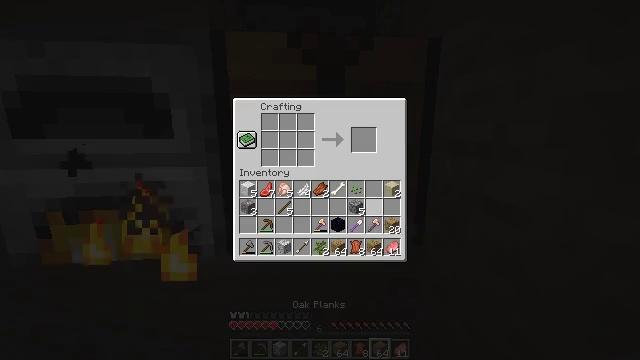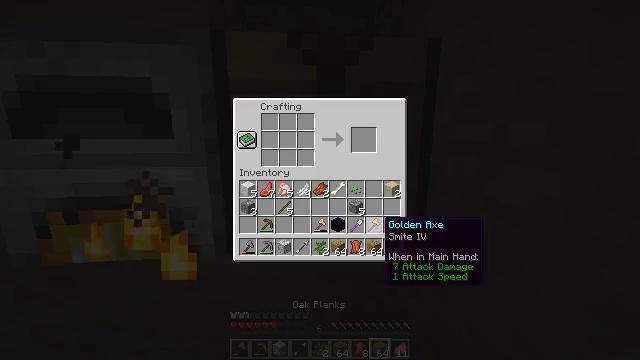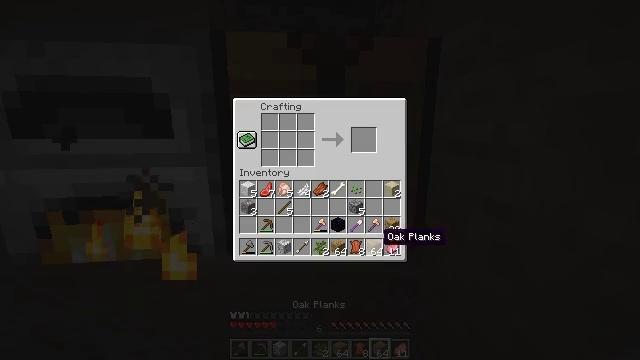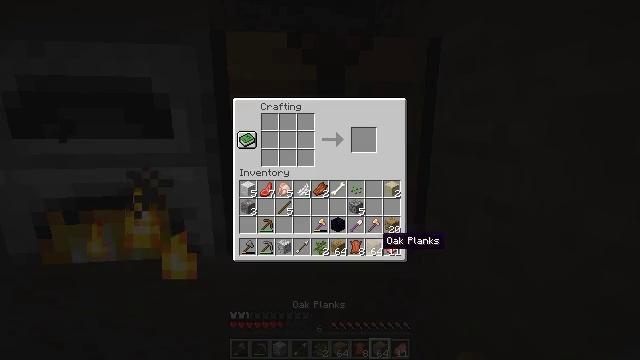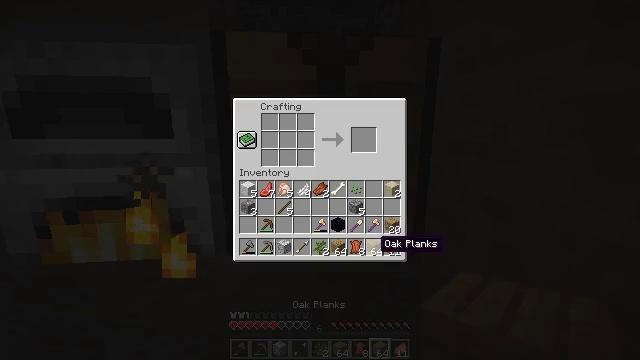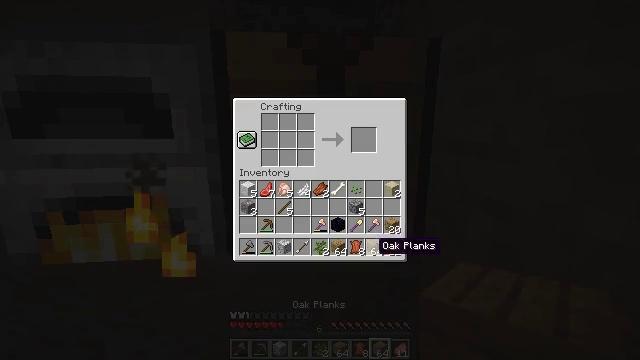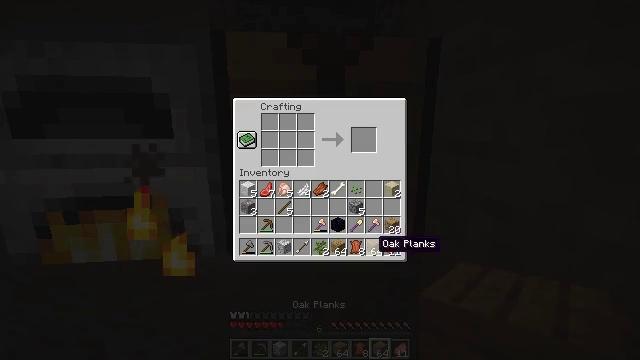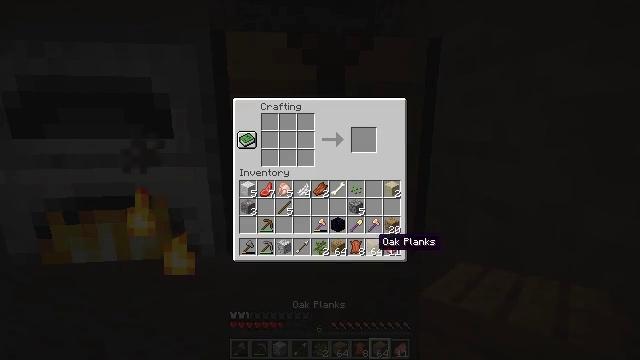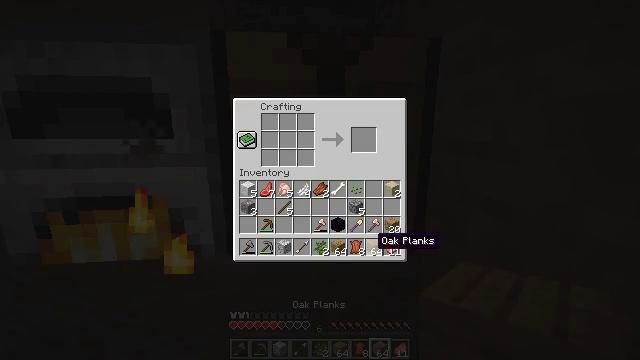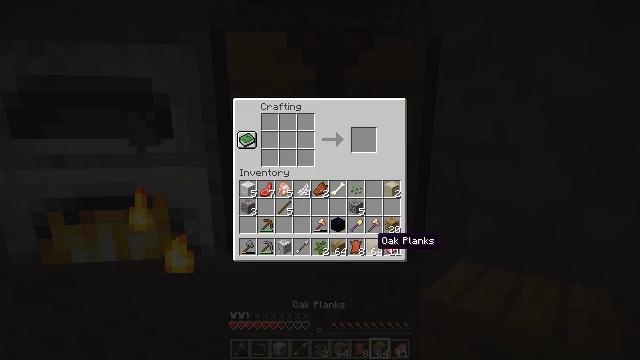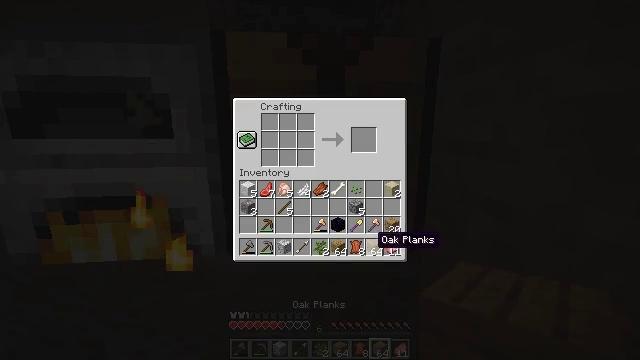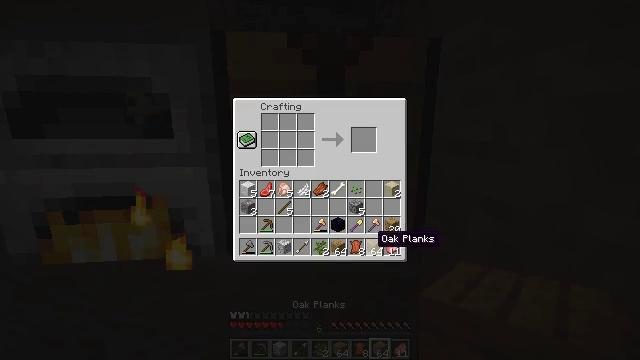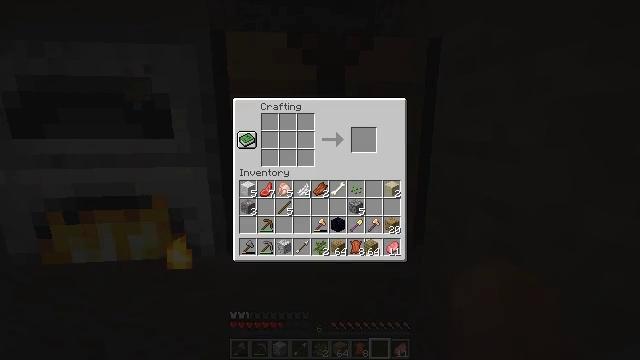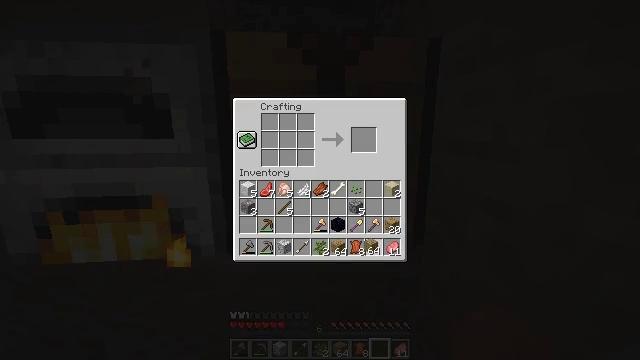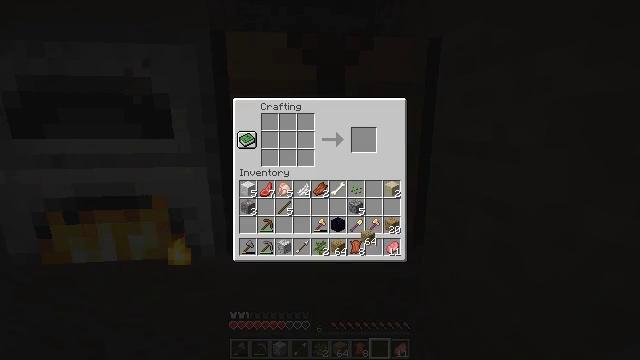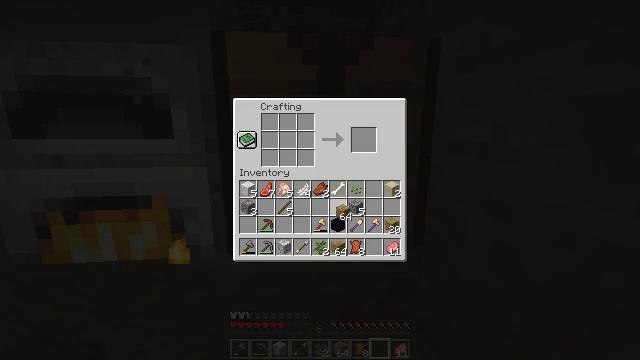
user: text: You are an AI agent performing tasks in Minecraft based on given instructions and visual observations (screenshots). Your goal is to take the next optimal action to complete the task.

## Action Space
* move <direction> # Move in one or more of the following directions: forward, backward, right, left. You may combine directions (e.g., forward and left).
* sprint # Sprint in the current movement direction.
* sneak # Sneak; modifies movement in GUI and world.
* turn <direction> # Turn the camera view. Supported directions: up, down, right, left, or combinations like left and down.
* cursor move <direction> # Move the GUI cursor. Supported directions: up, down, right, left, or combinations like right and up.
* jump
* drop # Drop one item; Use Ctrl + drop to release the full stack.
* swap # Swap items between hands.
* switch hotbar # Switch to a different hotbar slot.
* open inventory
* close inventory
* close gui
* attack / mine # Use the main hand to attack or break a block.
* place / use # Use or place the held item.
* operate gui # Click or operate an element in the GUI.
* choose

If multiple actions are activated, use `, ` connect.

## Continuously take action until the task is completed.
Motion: motion action
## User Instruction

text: Use oak planks to craft an oak slab.
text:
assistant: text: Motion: cursor move down, open gui
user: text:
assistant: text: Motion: cursor move down
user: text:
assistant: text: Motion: no_op
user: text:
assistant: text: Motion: no_op
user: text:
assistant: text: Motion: no_op
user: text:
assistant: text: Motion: no_op
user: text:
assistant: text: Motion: no_op
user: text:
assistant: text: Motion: no_op
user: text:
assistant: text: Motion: no_op
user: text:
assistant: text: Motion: no_op
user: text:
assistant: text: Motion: no_op
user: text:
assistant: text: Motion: operate gui
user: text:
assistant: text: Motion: operate gui
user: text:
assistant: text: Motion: cursor move up
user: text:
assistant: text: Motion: cursor move left and up
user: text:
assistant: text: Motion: cursor move left and up
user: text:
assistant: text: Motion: cursor move left and up
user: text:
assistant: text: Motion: no_op
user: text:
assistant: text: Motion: cursor move left
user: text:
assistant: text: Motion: cursor move left and up
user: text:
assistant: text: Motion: no_op
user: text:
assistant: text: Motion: no_op
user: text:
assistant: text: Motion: no_op
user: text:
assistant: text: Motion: no_op
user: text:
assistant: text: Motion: cursor move up
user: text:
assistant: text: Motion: no_op
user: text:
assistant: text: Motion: no_op
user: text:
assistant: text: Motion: cursor move down
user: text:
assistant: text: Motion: no_op
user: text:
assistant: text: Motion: no_op